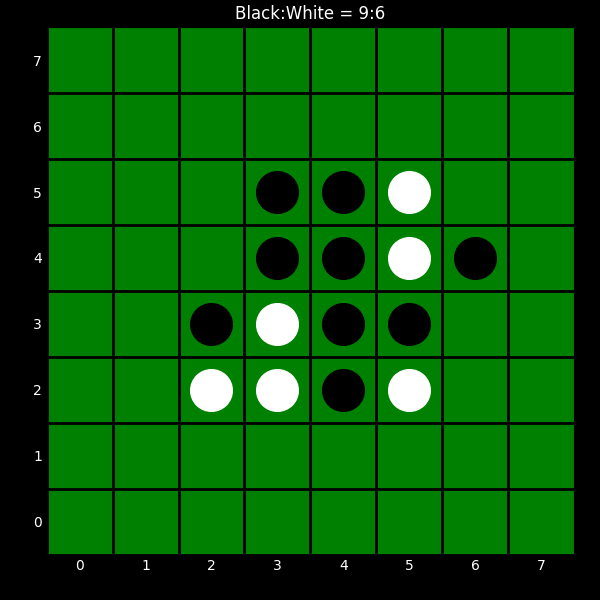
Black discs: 9
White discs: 6